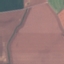
Label: AnnualCrop